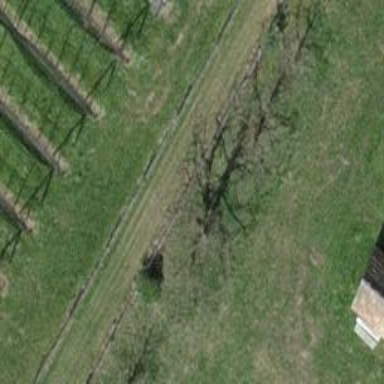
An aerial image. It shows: Grassy track with grade5 tracktype.